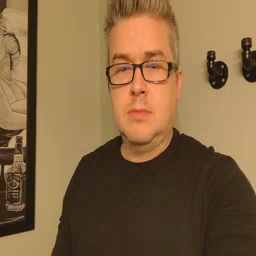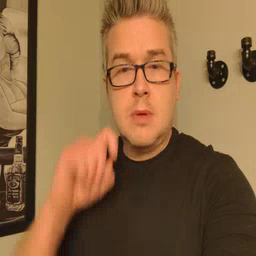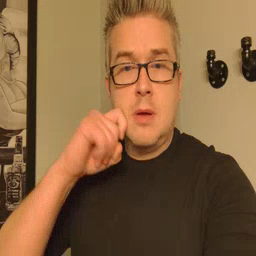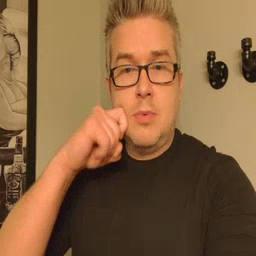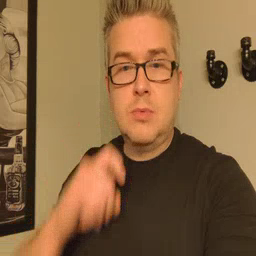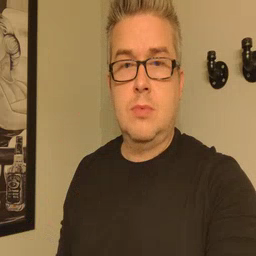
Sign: apple